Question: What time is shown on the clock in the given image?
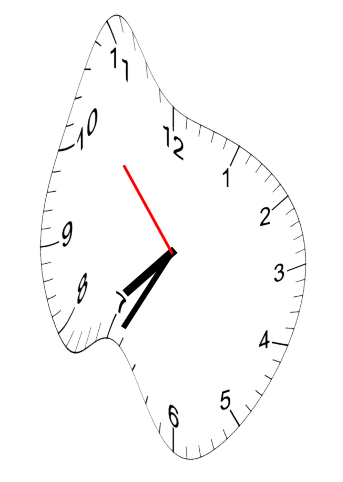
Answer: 07:34:53